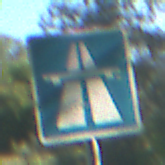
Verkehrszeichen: Autobahn
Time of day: MorningAfternoon
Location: Outdoor (Nature)
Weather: Clear
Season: NotSpecified
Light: Natural